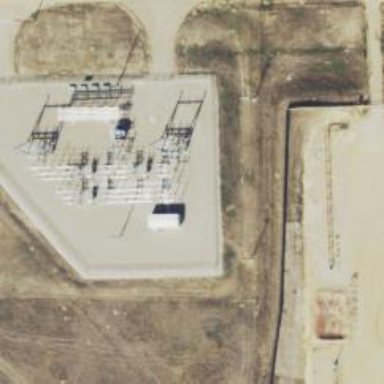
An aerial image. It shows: Switch used for power control.